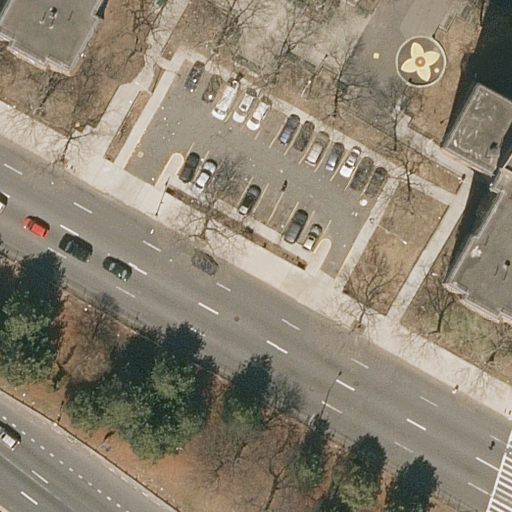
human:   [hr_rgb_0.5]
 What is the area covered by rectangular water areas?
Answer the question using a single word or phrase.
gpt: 0m2

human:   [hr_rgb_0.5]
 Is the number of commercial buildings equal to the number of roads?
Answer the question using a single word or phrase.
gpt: no

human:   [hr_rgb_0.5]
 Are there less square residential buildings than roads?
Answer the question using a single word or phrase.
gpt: yes

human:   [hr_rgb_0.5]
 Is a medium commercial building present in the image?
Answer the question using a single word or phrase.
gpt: no

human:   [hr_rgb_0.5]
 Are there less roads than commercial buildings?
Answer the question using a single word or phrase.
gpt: no

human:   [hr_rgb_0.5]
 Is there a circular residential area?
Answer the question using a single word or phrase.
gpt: no

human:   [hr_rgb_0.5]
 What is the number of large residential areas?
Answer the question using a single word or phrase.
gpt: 1

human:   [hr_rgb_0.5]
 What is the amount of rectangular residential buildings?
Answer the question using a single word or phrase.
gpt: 0

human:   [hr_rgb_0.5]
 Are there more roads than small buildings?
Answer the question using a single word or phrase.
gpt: yes

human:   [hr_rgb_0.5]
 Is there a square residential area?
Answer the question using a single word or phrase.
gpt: no

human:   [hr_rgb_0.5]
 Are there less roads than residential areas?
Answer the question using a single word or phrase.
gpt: no

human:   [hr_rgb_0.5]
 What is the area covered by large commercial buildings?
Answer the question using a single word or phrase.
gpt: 0m2

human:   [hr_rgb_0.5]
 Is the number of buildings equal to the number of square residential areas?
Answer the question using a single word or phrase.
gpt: no

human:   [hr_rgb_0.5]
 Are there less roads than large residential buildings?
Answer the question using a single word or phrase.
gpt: no

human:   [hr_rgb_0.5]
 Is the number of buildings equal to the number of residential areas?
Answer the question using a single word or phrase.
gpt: no

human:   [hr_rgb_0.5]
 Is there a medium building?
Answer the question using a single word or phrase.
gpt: no

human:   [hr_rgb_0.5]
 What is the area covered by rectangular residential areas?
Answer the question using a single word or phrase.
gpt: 10638m2

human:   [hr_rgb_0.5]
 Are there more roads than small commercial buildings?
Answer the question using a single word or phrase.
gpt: yes

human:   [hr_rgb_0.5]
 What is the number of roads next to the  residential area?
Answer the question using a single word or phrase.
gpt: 3

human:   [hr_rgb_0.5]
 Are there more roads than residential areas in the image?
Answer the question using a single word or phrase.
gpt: yes

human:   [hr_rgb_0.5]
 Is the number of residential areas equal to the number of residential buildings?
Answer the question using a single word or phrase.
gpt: no

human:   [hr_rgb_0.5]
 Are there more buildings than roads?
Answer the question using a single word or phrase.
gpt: no

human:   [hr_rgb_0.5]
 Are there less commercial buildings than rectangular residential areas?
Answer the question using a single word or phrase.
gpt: yes

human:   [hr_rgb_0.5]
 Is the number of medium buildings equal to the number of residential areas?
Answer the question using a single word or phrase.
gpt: no

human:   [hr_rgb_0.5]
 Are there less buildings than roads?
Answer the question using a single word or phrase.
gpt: yes

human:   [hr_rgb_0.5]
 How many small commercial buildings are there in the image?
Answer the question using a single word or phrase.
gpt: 0

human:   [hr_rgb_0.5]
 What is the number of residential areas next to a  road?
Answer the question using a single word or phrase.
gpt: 1

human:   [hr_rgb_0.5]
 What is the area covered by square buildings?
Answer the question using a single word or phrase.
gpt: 0m2

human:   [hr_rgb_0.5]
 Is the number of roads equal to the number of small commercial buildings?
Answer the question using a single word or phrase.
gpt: no

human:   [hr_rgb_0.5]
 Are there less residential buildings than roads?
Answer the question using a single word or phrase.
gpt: yes

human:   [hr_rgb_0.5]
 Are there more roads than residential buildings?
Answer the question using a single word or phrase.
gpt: yes

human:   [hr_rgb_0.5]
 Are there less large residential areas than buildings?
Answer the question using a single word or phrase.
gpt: yes

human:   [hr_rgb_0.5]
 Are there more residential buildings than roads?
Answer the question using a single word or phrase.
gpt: no

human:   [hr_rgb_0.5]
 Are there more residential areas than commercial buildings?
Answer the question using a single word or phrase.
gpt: yes

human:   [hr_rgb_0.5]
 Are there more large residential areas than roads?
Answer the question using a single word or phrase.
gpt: no

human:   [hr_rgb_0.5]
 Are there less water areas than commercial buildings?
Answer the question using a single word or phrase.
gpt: no